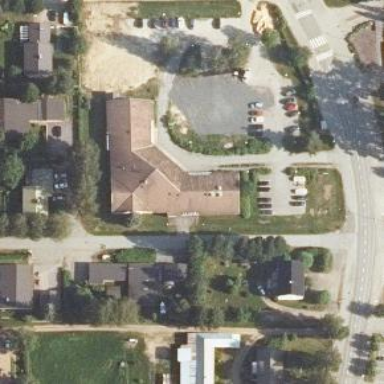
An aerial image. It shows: Hospital building.